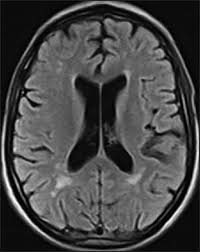
Label: notumor